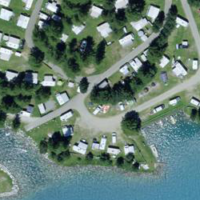
EUNIS habitat code: 53
Species observed at this site:
Euphorbia cyparissias
Sorbus aucuparia